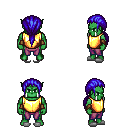
a pixel art fantasy rpg character, male body template, orc, green skin, gold chest armor, magenta pants, blue ponytail hairstyle, leather bracers, white slippers, four views (front, back, left, right), 2x2 character sprite sheet, small pixel art, hard edges, no anti-aliasing